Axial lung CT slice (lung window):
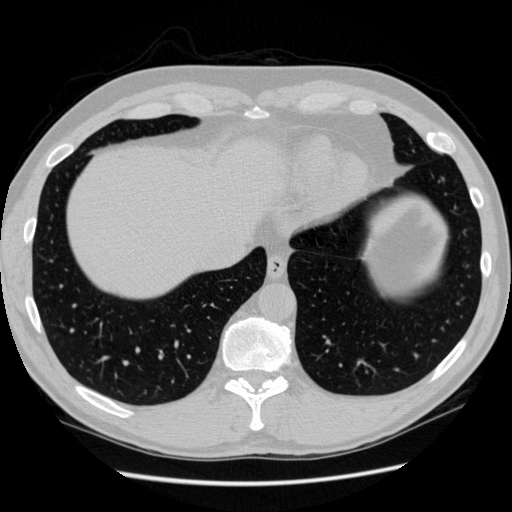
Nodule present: no